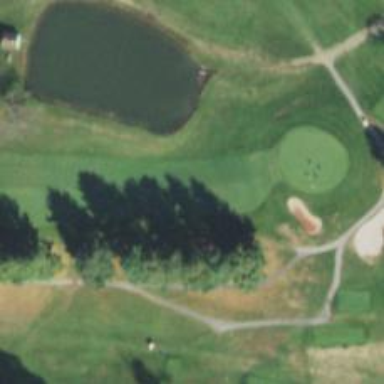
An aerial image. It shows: View of golf hole.